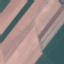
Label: AnnualCrop